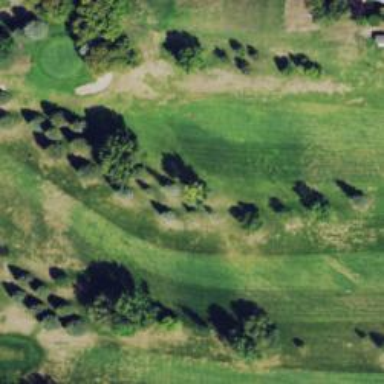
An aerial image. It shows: Golf hole.